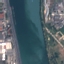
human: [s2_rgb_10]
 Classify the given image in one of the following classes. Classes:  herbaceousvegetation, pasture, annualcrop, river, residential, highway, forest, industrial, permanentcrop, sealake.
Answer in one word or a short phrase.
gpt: River